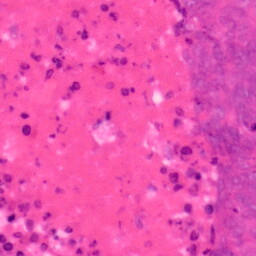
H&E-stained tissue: Colon